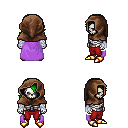
a pixel art fantasy rpg character, male body template, skeleton, lavender cape, red pants, green swoop hairstyle, cloth hood, white cloth bandages, gold boots, four views (front, back, left, right), 2x2 character sprite sheet, small pixel art, hard edges, no anti-aliasing